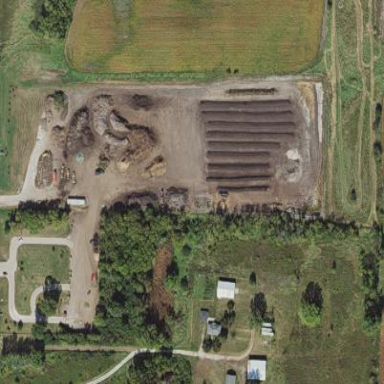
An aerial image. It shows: Recycling center within landfill area. Garden waste is accepted for recycling at this facility.